Question: I am trying to accomplish something like this

I am aware that with bootstrap you can use the '<hr>' to make a horizontal division, I need to make a vertical divider, is there something like that or I have to use CSS ?
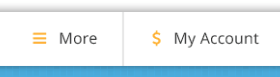
Answer: In this case "More" and "My Account" are 'DIV's or other 'block-type' elements.
Give them the same css class and apply the following style:
'''
.sideborders {
border-width: 1px 2px 1px 1px;
border-style: solid;
border-color: #cccccc;
margin: 0px;
float: left;
min-width: 100px;
height: 25px;
text-align: center;
}
'''
<URL> example, adjust the 'div' contents to your likings.
Play with it, alternatively 'border-width: 0px 1px 0px 1px;'